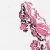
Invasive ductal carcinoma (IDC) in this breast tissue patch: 0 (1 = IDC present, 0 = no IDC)